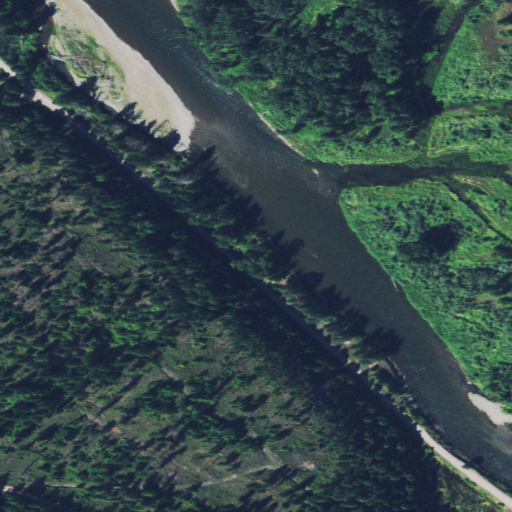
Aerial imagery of valley in Montana named Bear Gulch containing evergreen forest, herbaceous wetlands, open water, grassland, woody wetlands, and pasture